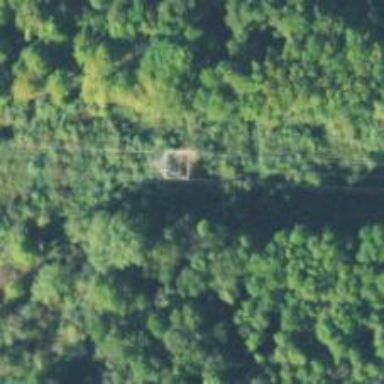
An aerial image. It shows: Lattice structure tower used for power distribution.